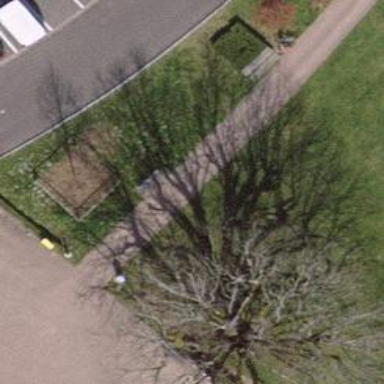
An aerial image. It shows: Bench.